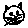
Label: cat